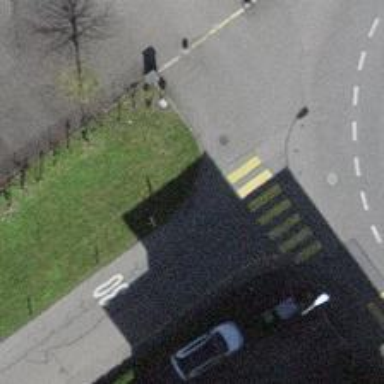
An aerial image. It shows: Pedestrian crossing with zebra markings on footway.